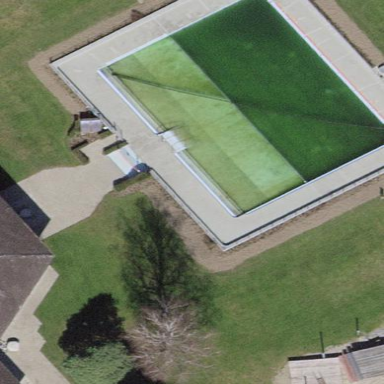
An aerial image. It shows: Swimming pool located in leisure land.